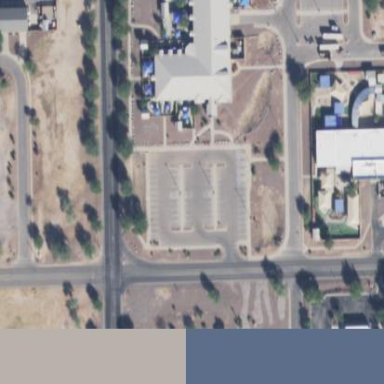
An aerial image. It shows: Parking area.